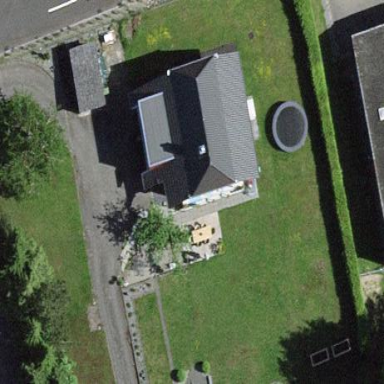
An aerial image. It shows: Detached building.